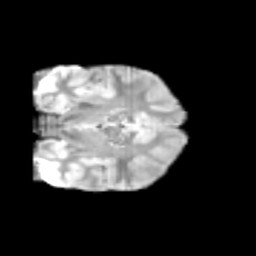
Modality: T2w
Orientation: coronal
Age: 11
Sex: male
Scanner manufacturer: siemens
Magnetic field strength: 3 T
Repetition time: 3.8 s
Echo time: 0.07 s